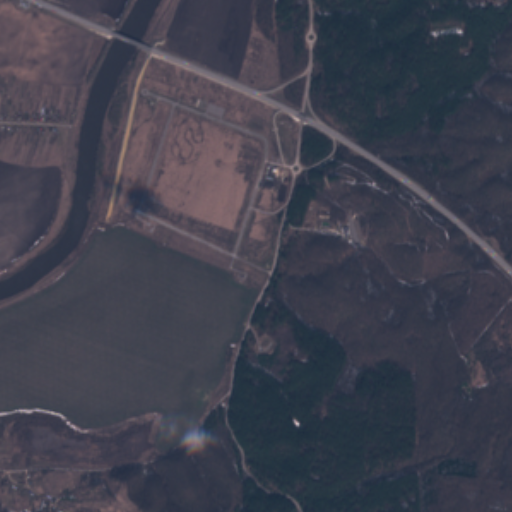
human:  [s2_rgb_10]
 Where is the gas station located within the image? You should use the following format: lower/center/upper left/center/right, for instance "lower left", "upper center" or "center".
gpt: The gas station is located in the upper left of the image.
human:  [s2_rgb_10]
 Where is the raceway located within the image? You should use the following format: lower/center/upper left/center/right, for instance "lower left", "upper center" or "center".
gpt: The raceway is located in the upper center of the image.
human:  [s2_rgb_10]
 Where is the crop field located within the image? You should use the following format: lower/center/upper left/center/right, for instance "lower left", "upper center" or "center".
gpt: There is no crop field in the image.